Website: apple
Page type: billing-address
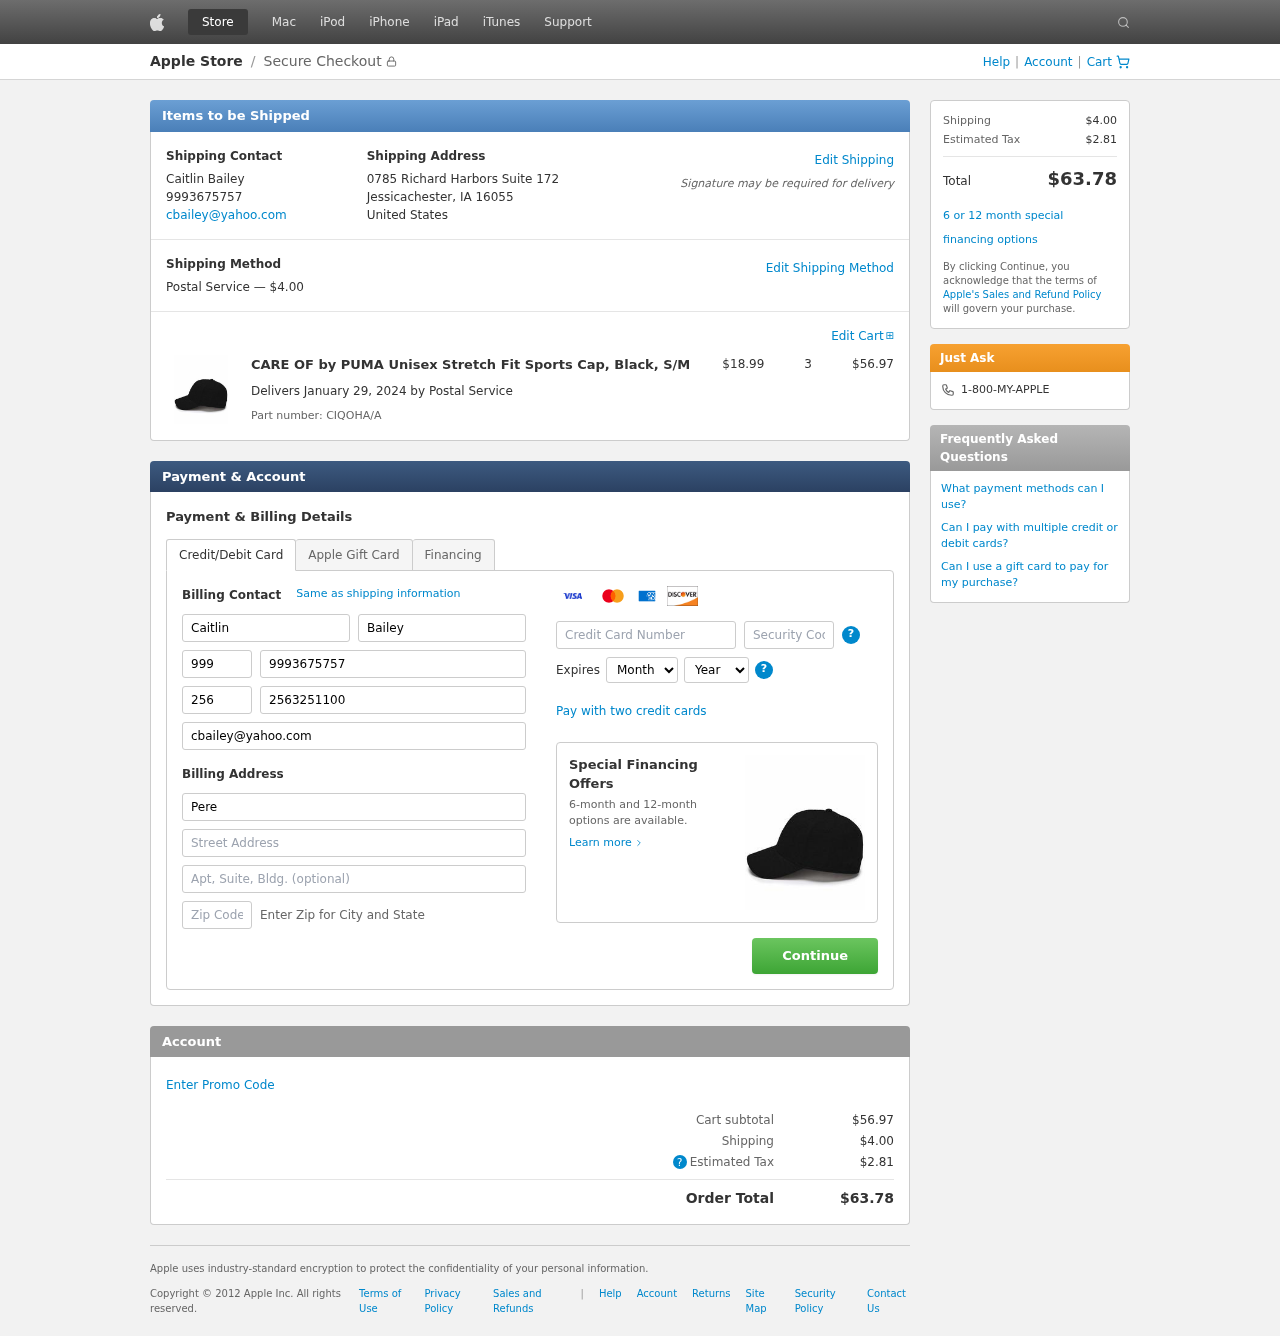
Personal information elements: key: PII_CARD_CVV
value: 211
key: PII_CARD_EXPIRY_MONTH
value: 04
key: PII_CARD_EXPIRY_YEAR
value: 30
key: PII_CARD_NUMBER
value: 4377 8418 6431 1307
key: PII_CITY_STATE_ZIP
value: Jessicachester, IA 16055
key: PII_COMPANY
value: Perez Ltd
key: PII_COUNTRY
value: United States
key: PII_EMAIL
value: cbailey@yahoo.com
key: PII_FIRSTNAME
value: Caitlin
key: PII_FULLNAME
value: Caitlin Bailey
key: PII_LASTNAME
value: Bailey
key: PII_PHONE
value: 9993675757
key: PII_PHONE_ALT
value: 2563251100
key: PII_PHONE_ALT_AREA
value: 256
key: PII_PHONE_AREA
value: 999
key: PII_STREET
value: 0785 Richard Harbors Suite 172
Product elements: key: PRODUCT1_NAME
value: CARE OF by PUMA Unisex Stretch Fit Sports Cap, Black, S/M
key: PRODUCT1_PRICE
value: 18.99
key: PRODUCT1_QUANTITY
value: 3
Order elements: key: ORDER_SHIPPING_COST
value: $4.00
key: ORDER_SUBTOTAL
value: $56.97
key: ORDER_DELIVERY_DATE
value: January 29, 2024
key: ORDER_PART_NUMBER
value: CIQOHA/A
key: ORDER_TAX
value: $2.81
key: ORDER_TOTAL
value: $63.78